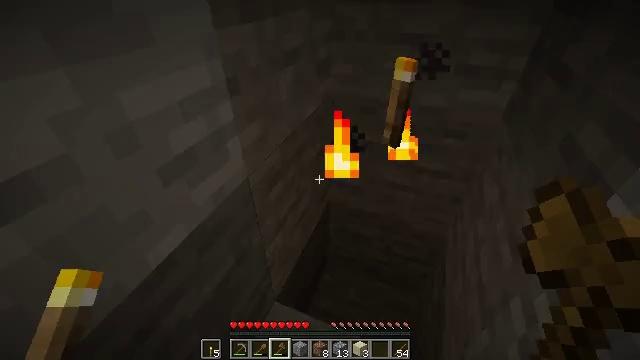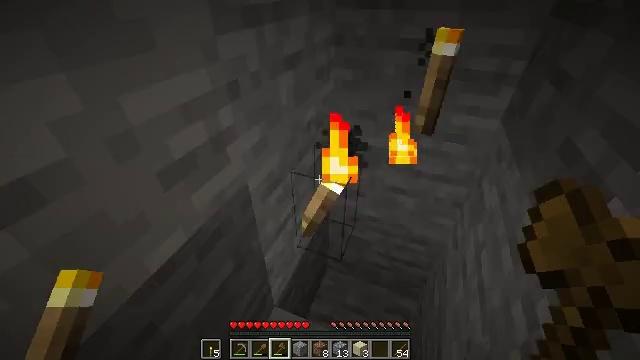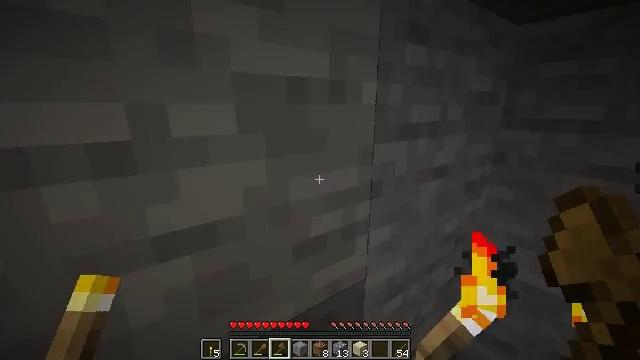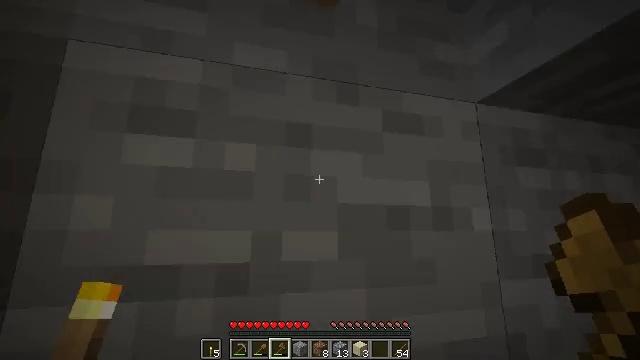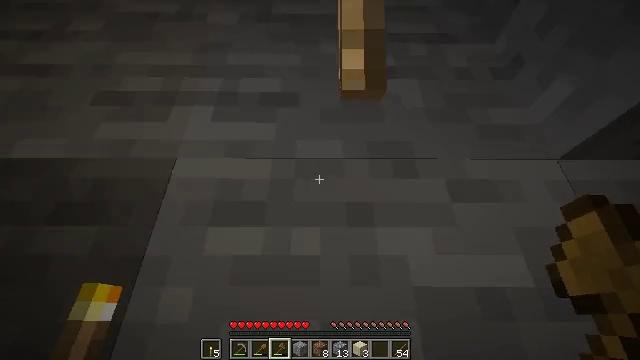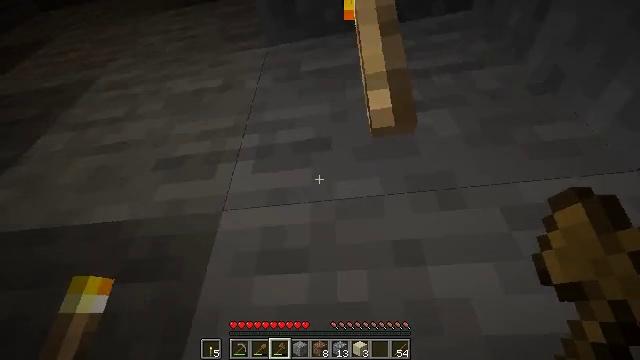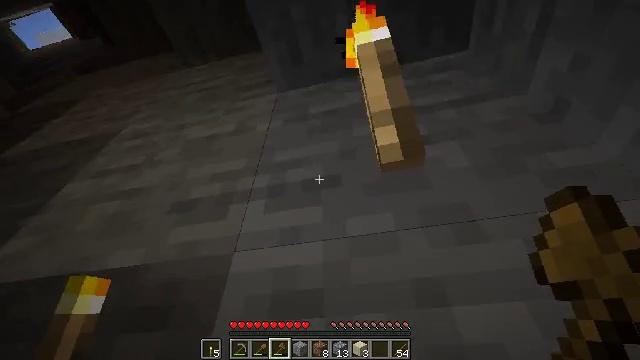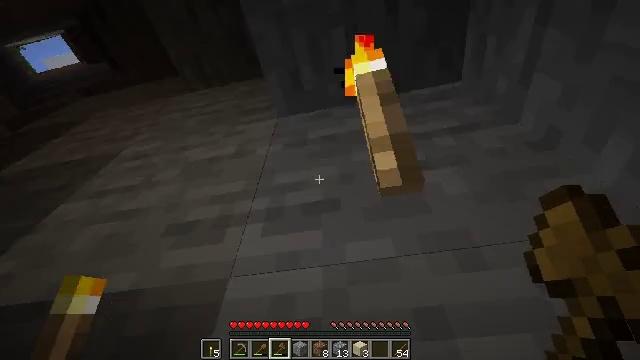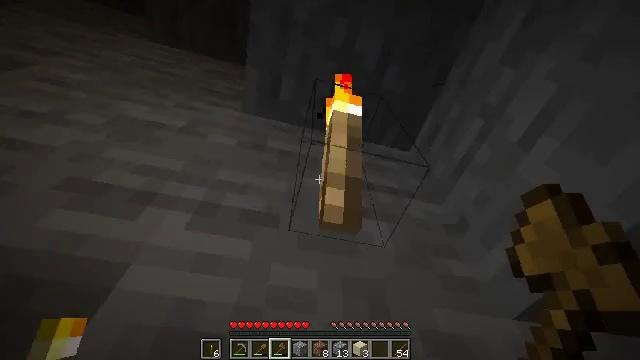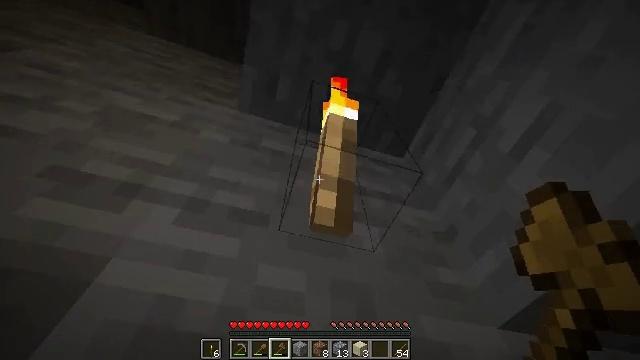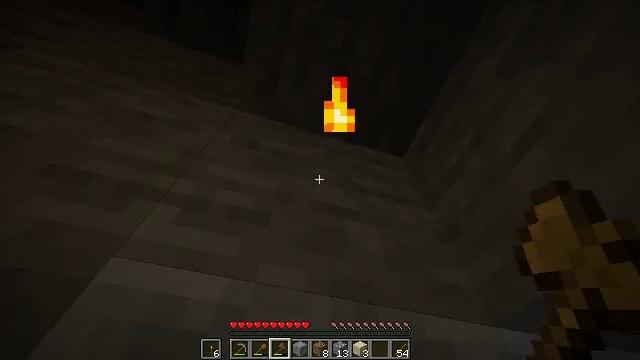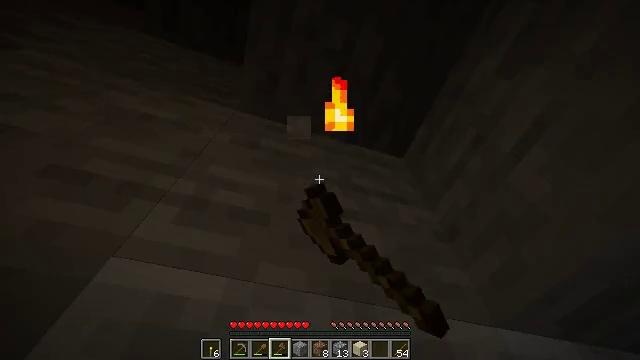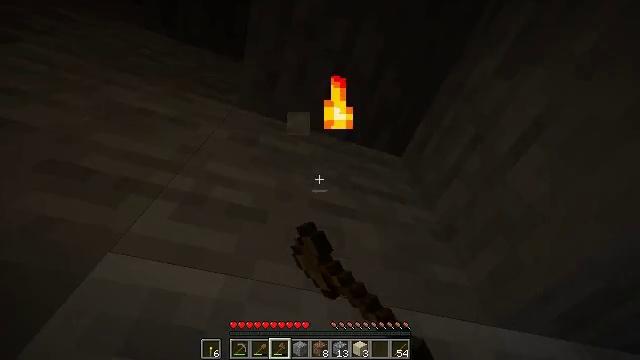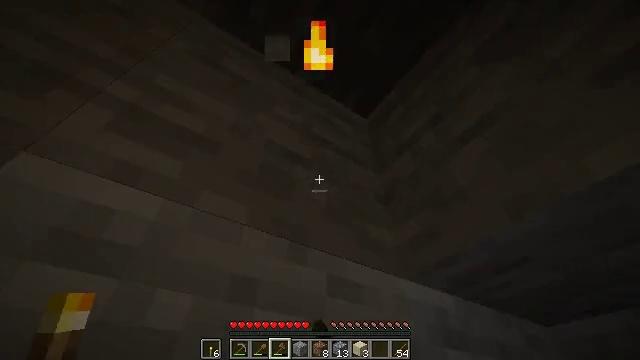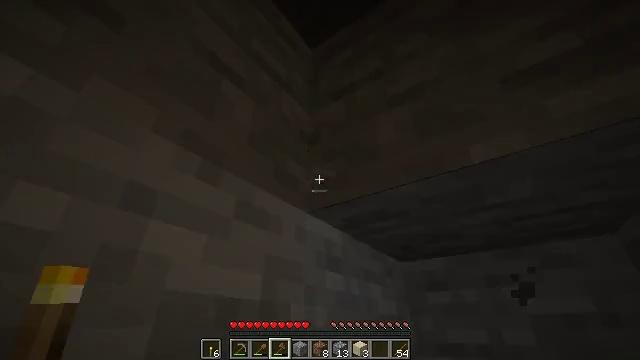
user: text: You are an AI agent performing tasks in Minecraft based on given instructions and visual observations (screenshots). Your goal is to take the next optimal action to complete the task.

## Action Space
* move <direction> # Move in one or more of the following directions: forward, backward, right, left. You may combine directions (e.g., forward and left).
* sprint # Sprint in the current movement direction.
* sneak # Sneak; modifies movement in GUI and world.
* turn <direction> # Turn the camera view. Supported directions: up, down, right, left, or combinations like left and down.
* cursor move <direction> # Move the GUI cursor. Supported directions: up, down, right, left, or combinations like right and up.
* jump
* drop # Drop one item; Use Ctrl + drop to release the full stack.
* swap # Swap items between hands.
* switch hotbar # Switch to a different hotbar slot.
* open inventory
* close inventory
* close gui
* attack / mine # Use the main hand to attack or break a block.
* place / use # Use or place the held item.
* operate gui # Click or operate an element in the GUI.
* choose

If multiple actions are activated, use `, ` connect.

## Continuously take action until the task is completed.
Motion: motion action
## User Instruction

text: Left click to collect the wall torch.
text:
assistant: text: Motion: no_op
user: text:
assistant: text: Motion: turn left and up
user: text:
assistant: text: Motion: turn left and up
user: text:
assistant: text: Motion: turn left and up
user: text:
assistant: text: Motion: turn left and up
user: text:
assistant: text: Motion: turn left and up
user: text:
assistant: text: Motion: move left, turn right and up
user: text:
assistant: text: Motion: move left, turn right and up
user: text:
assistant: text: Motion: turn right
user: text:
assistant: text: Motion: attack / mine
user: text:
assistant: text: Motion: attack / mine
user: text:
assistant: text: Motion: no_op
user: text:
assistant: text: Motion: turn right and down
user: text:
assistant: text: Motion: turn right and down
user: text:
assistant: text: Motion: no_op